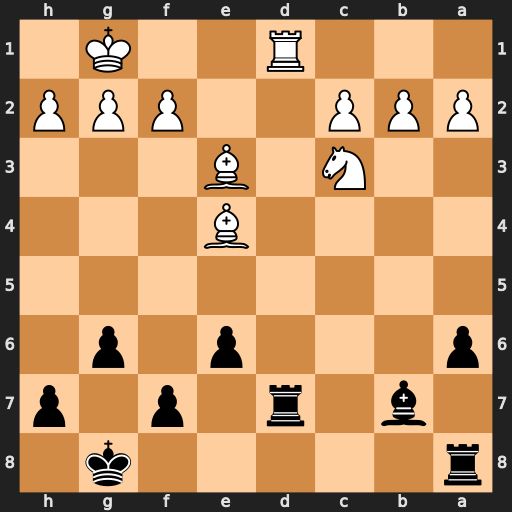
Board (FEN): r5k1/1b1r1p1p/p3p1p1/8/4B3/2N1B3/PPP2PPP/3R2K1
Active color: b
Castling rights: -
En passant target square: -
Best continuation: Rxd1+ Nxd1 Bxe4